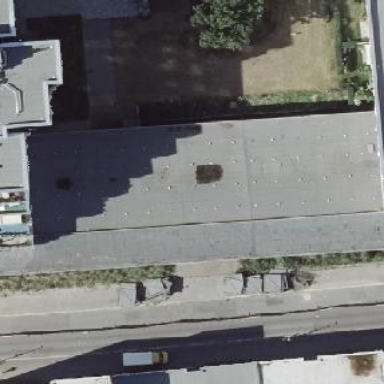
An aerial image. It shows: Flat roof building used for parking.